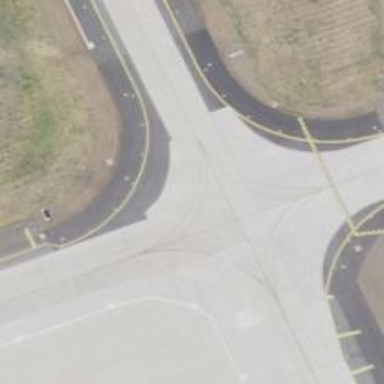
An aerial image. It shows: View of taxiway at the airport.